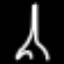
Label: The Eiffel Tower